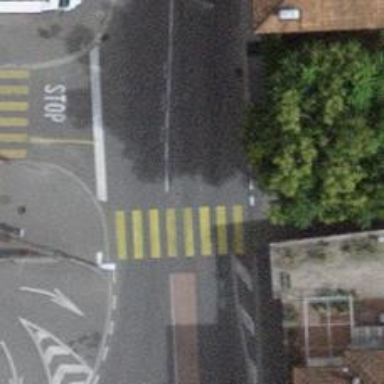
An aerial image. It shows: Uncontrolled zebra crossing with notable zebra markings.